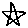
Label: star